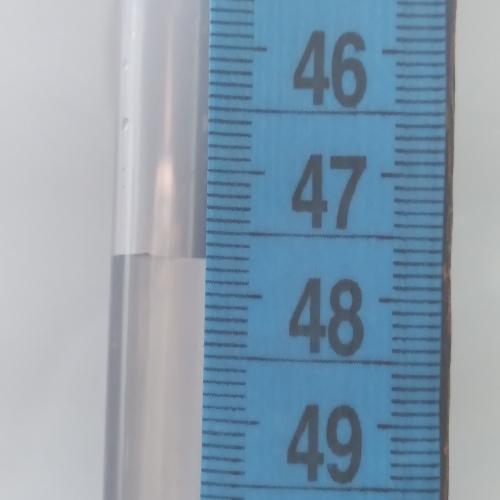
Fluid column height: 47.7 cm